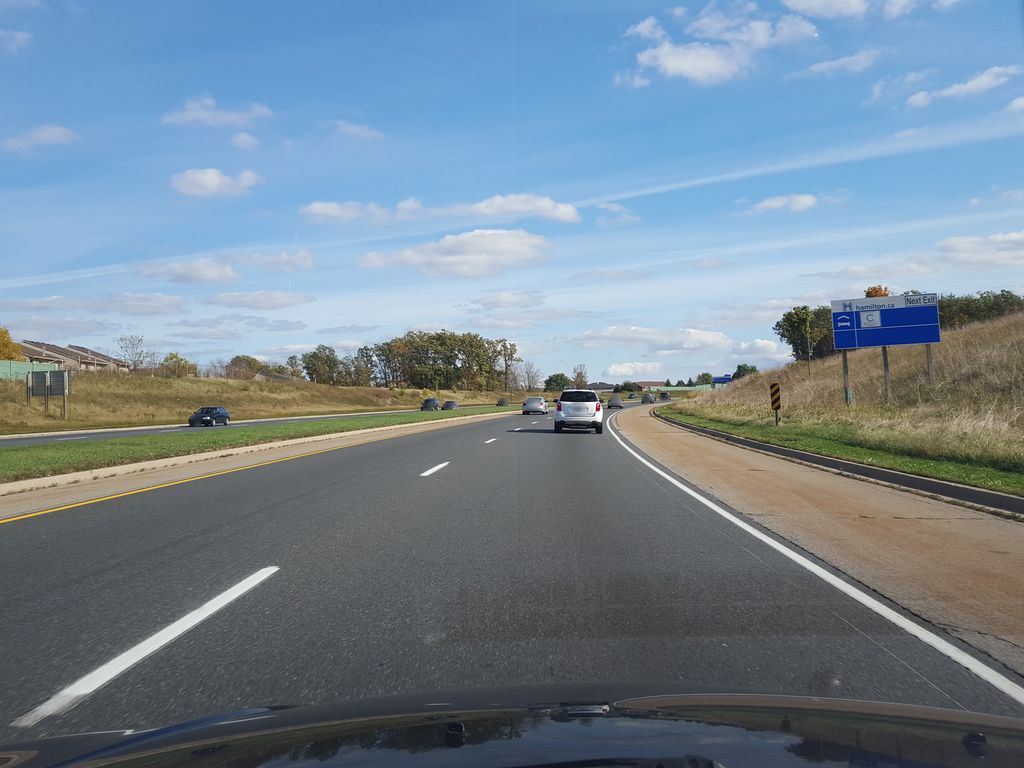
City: hamilton